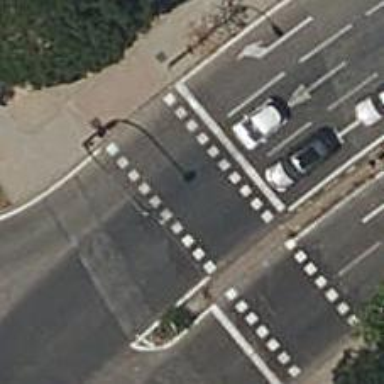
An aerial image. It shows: Zebra crossing on footway.